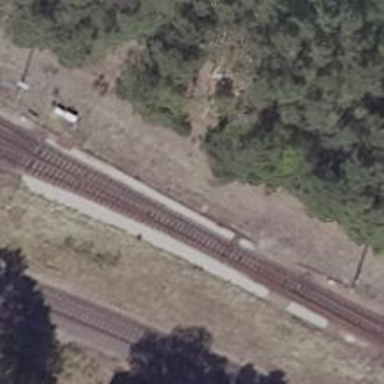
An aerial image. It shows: Rail yard with electrified contact lines for the trains.